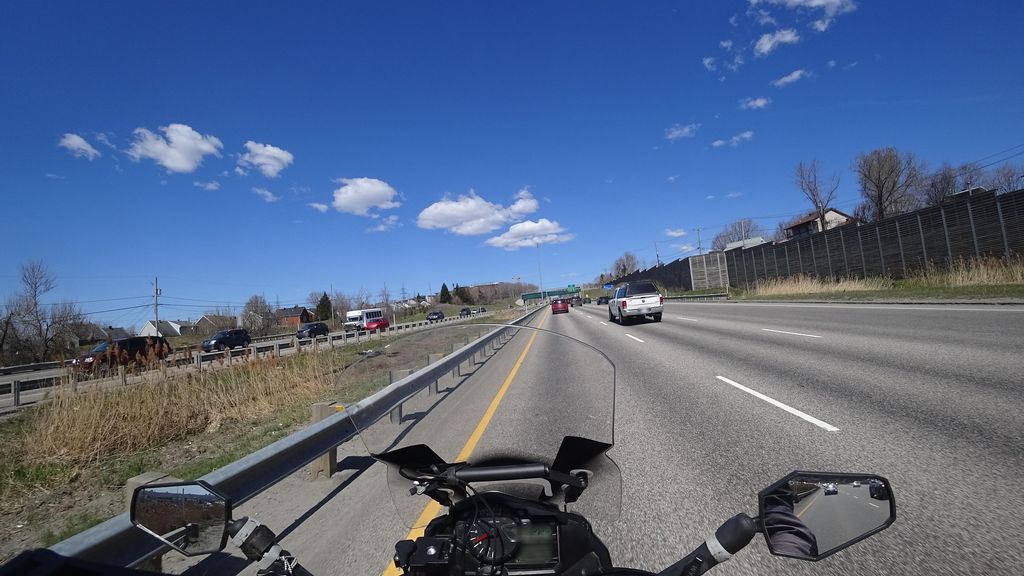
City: quebec_city